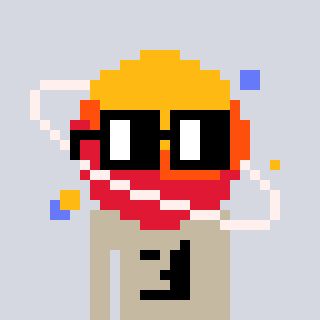
a pixel art character with square black glasses, a saturn-shaped head and a bege-colored body on a cool background